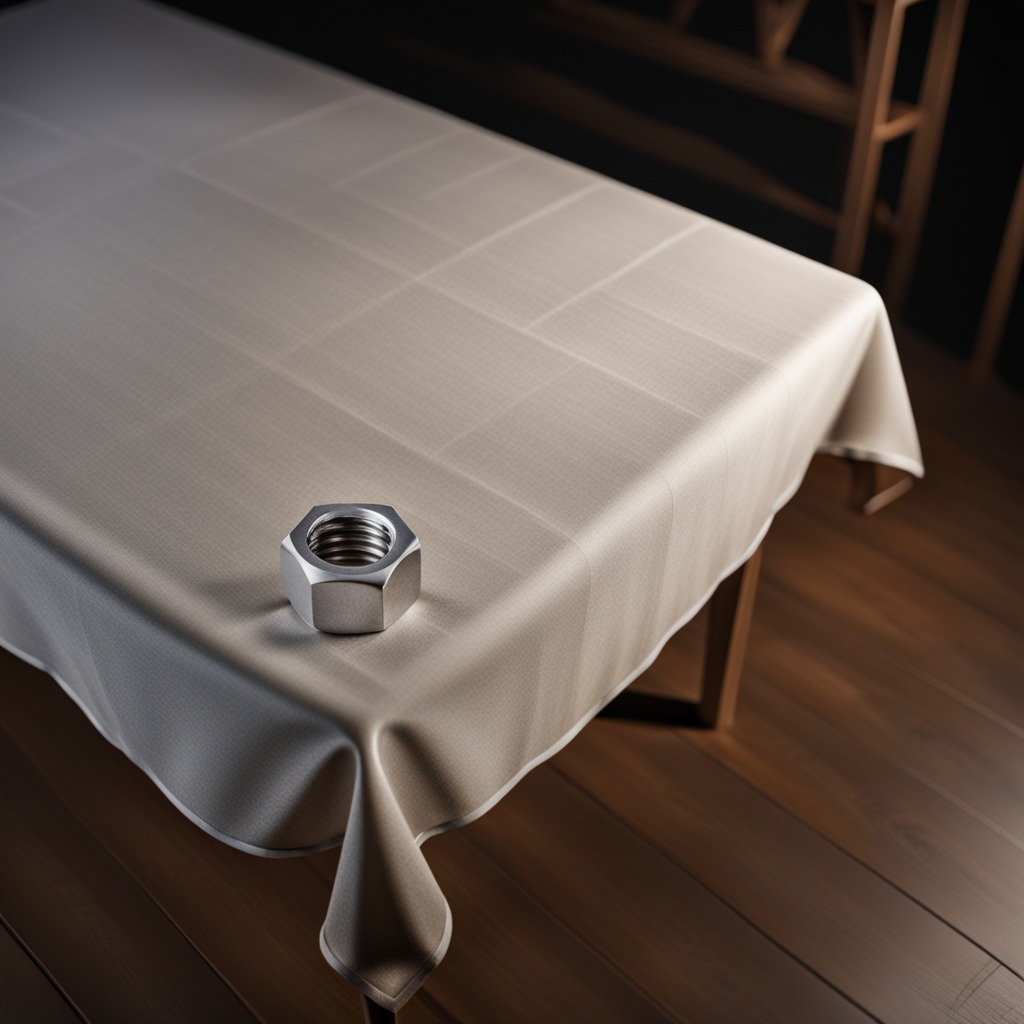
A metal nut is lying on the wooden table.